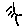
Label: sun